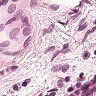
Metastatic tissue present: no